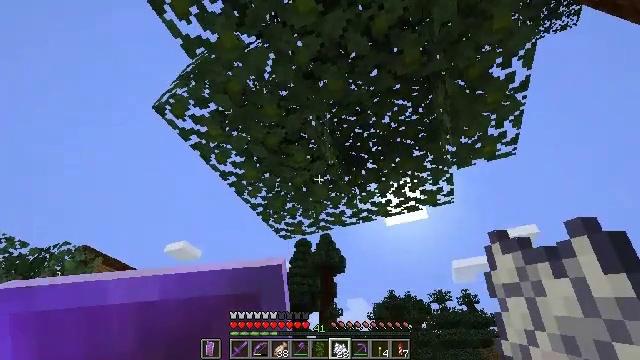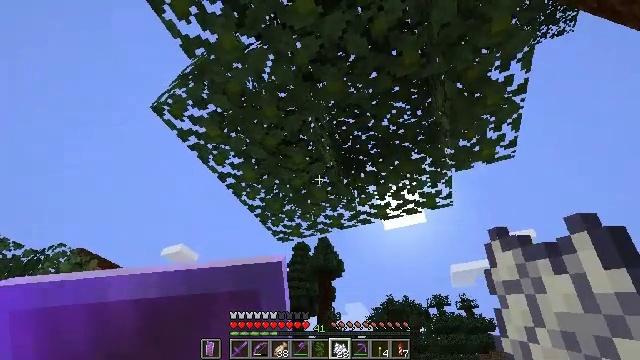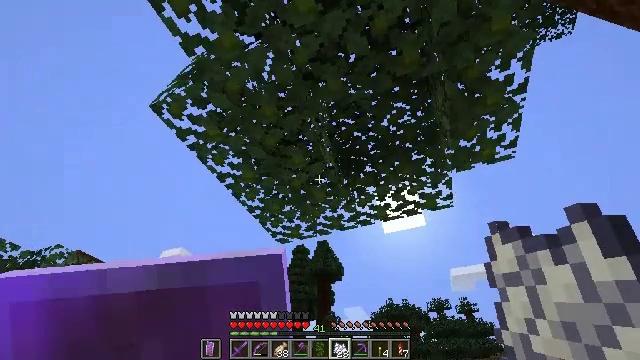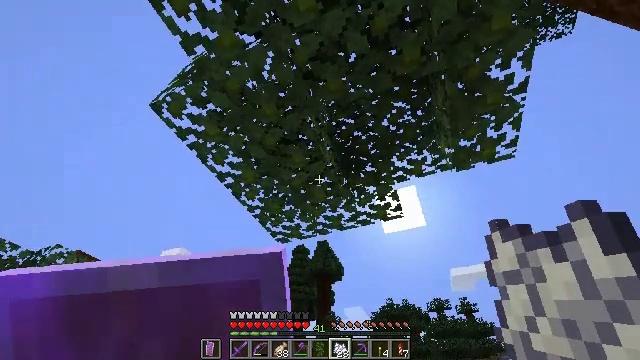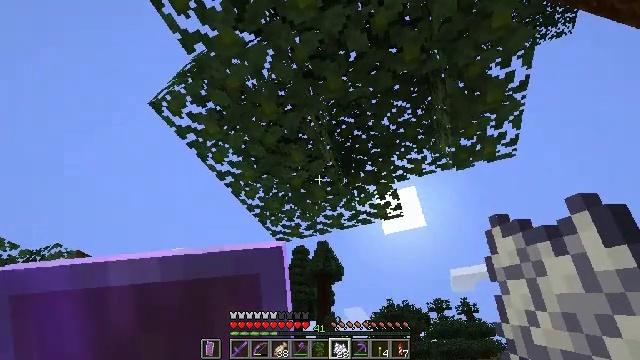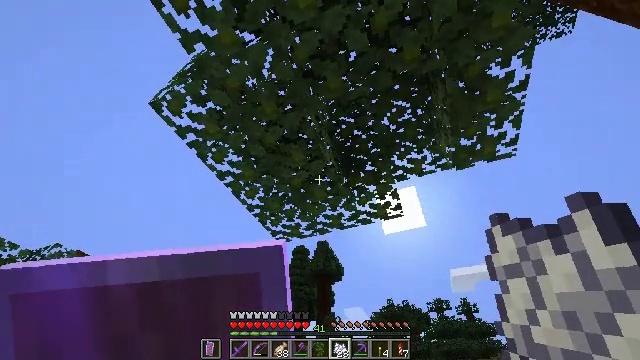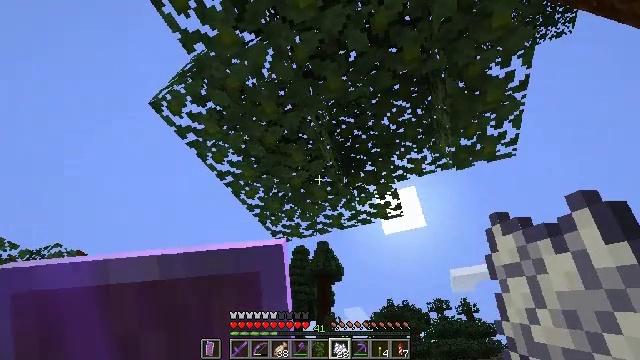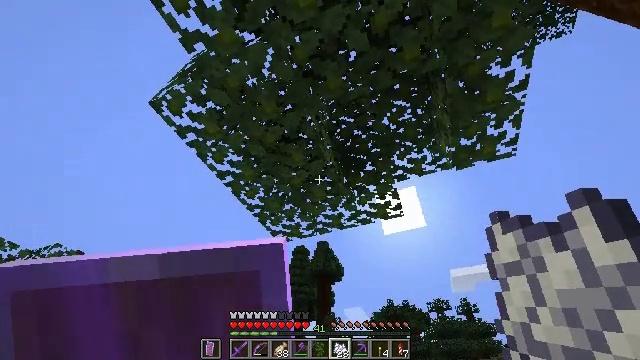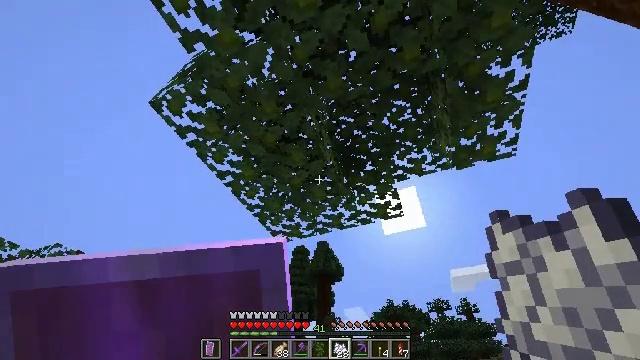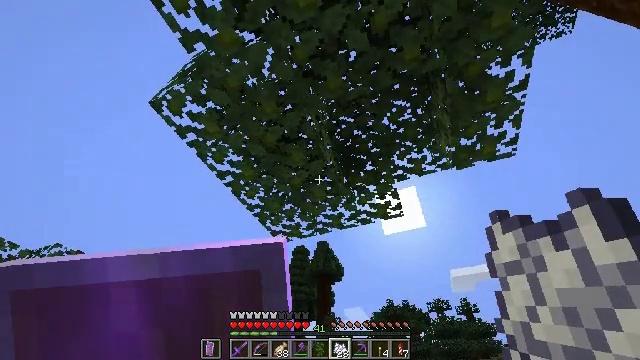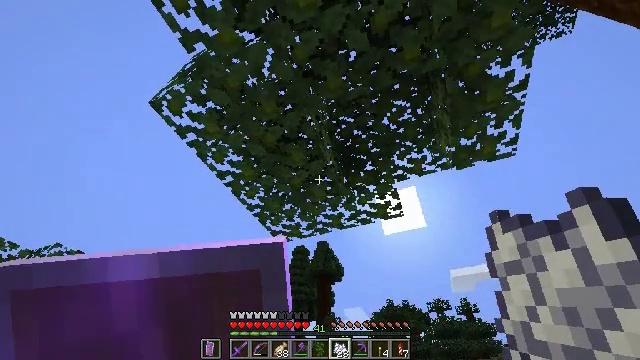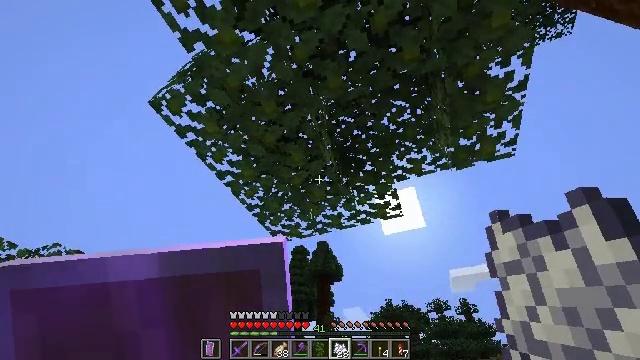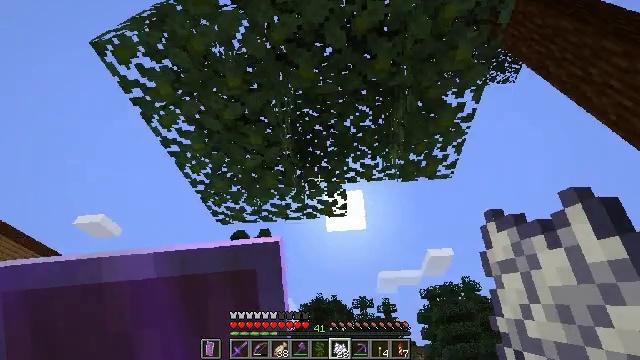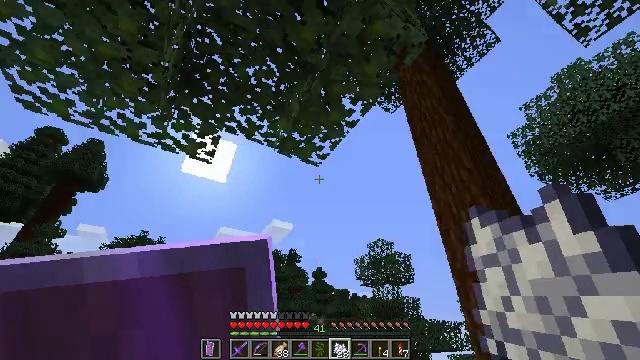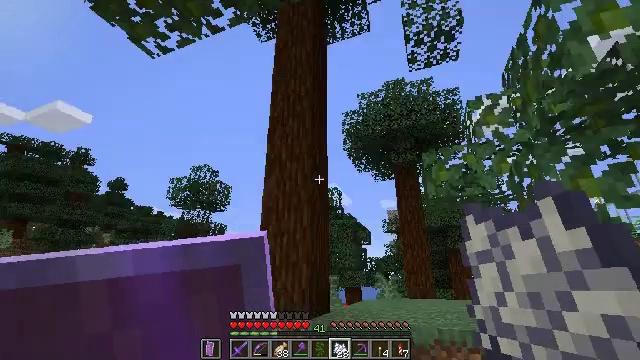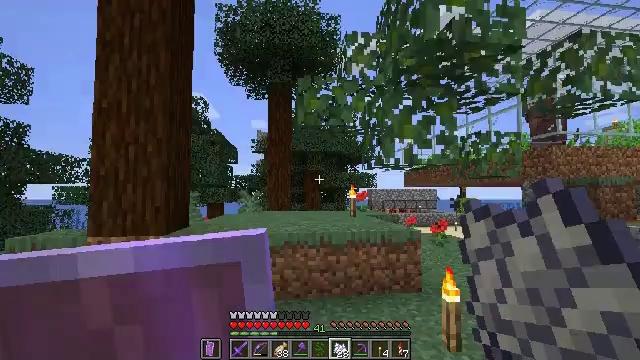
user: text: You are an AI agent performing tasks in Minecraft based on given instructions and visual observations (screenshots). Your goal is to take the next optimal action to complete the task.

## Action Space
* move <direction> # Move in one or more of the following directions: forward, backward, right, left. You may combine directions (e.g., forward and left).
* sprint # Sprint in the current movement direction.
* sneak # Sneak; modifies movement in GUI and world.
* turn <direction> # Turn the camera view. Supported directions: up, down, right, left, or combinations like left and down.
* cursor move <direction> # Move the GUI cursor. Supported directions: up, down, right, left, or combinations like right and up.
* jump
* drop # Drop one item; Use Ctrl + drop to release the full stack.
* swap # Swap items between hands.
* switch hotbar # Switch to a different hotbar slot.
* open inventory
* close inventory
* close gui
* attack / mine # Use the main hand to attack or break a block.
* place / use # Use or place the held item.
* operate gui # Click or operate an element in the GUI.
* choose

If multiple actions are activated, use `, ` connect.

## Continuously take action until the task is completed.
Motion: motion action
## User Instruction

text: Mine the jungle leaves to get saplings or sticks.
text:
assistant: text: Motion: no_op
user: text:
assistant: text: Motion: no_op
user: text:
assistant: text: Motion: no_op
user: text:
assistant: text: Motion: no_op
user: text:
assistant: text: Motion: no_op
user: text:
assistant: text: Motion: no_op
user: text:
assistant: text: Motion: no_op
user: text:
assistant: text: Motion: no_op
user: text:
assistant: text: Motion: no_op
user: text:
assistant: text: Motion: no_op
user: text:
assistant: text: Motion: no_op
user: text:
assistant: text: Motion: turn right and down
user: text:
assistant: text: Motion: turn right and down
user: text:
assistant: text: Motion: turn right and down
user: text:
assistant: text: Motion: turn right and down
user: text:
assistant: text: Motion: turn right and down
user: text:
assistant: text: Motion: move forward, turn right and down
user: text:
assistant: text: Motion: move forward
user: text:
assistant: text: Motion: move forward
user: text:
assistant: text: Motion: move forward
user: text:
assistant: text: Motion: move forward
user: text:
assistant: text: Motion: move forward
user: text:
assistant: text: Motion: move forward
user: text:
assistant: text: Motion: move forward
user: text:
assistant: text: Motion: move forward
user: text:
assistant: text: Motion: move forward and move right
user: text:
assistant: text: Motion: move forward and move right
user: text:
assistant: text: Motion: move forward and move right
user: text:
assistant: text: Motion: move forward and move right
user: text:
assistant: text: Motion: move forward